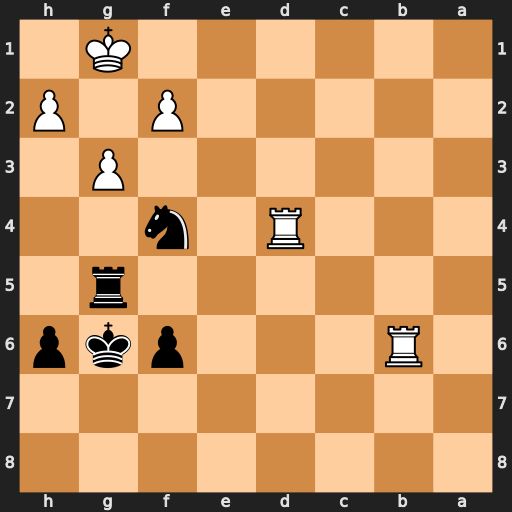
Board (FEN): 8/8/1R3pkp/6r1/3R1n2/6P1/5P1P/6K1
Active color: b
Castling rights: -
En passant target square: -
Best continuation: Ne2+ Kg2 Nxd4